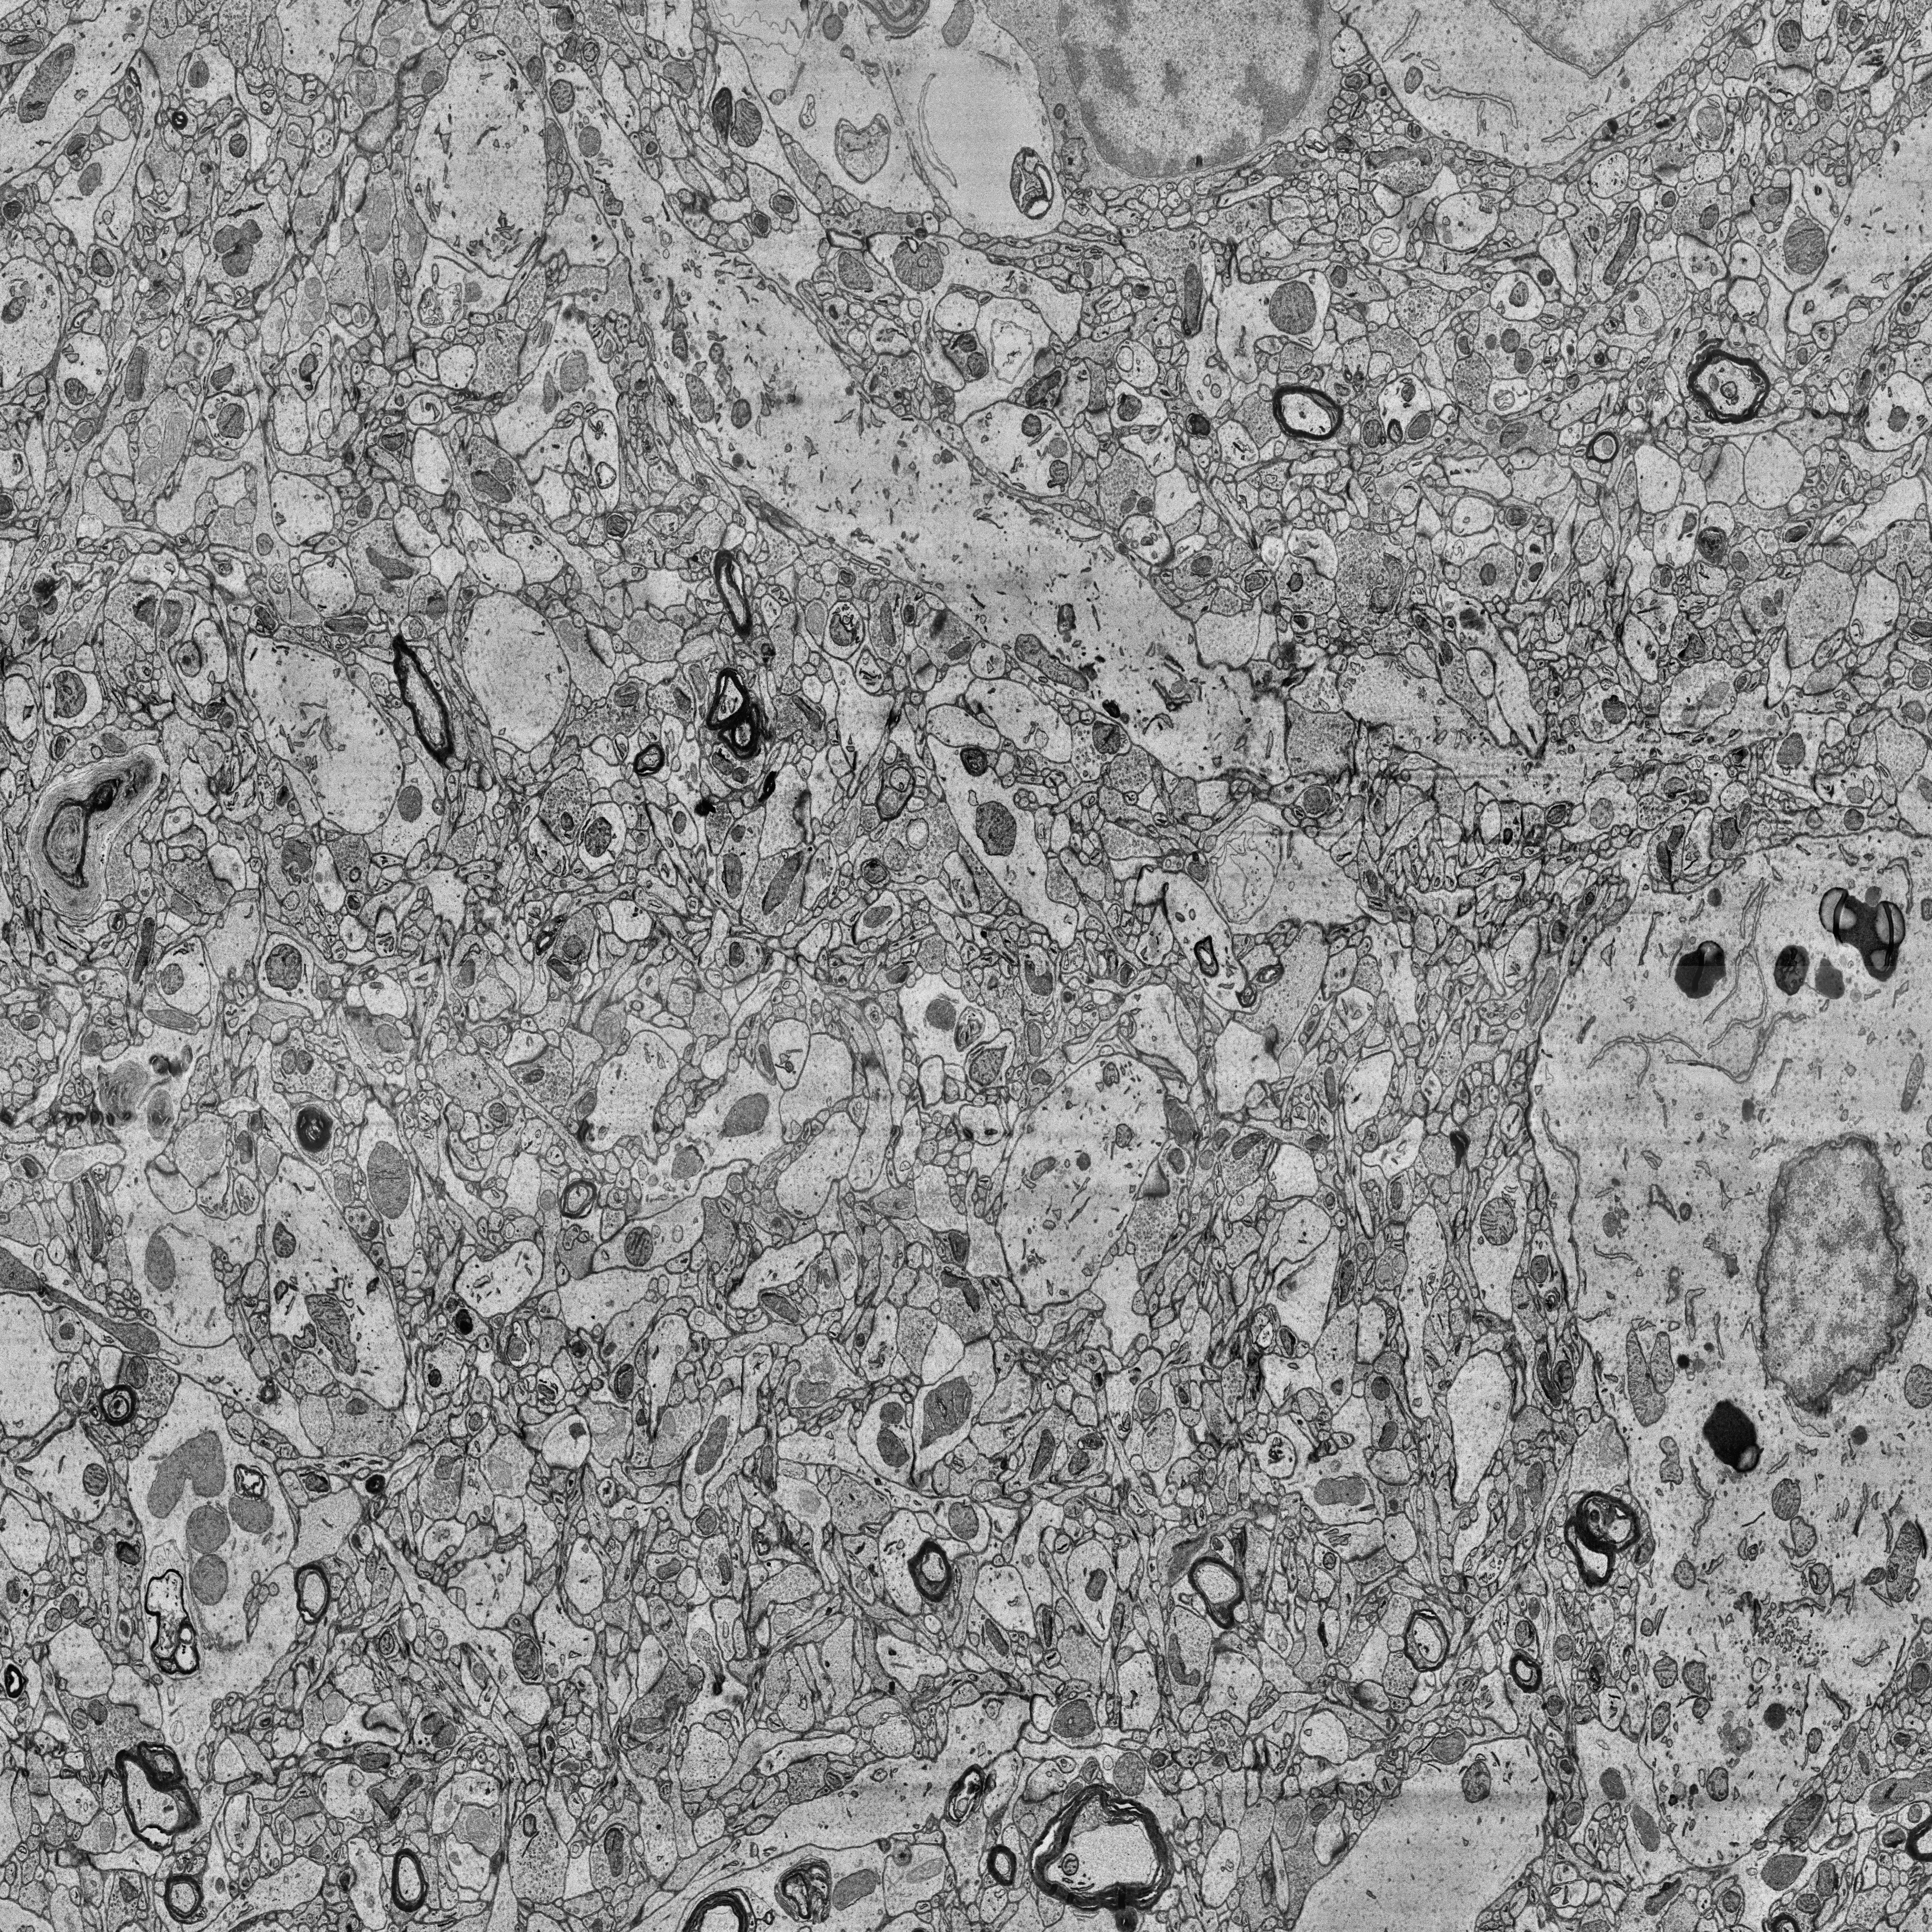
Electron microscopy slice of human cortex tissue
Slice depth (z): 205
Mitochondria instances in slice: 484